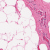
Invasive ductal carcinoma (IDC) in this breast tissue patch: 0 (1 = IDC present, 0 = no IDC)